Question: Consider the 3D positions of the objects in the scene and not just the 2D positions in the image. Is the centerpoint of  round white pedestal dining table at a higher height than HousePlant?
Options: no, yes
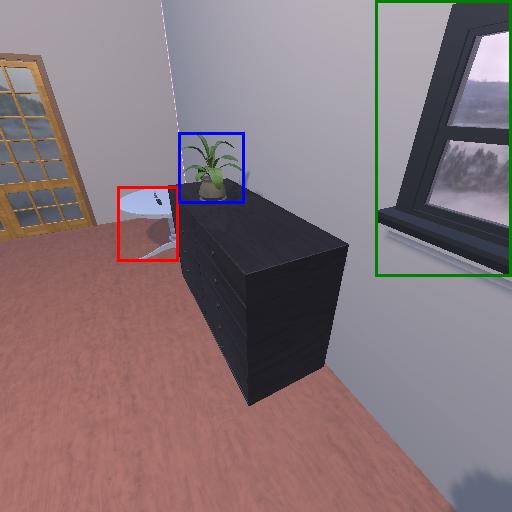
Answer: no